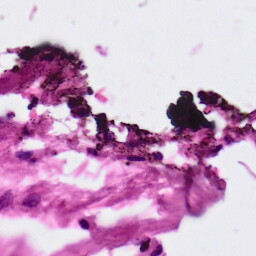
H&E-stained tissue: Ovarian